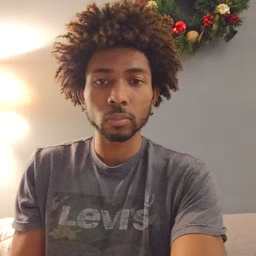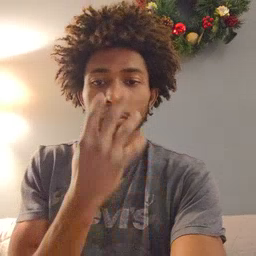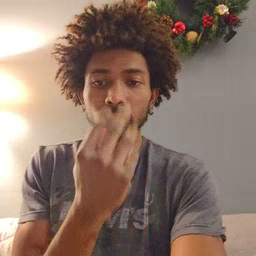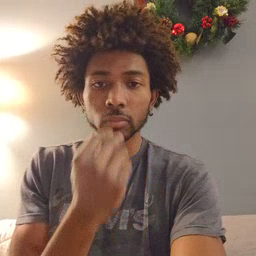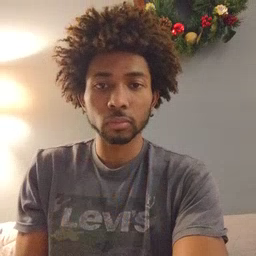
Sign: wolf